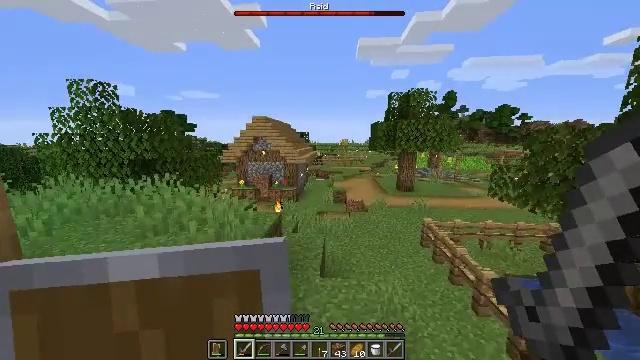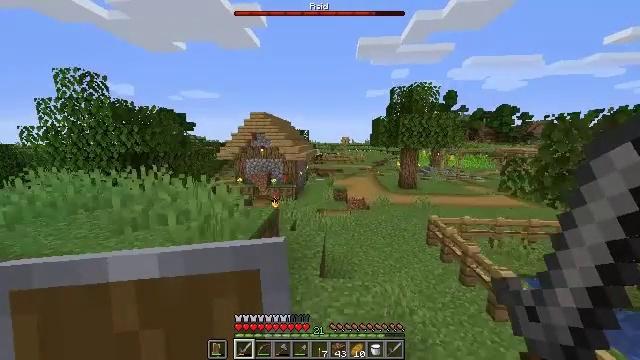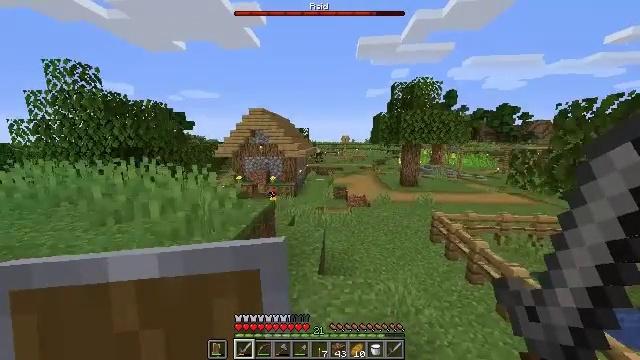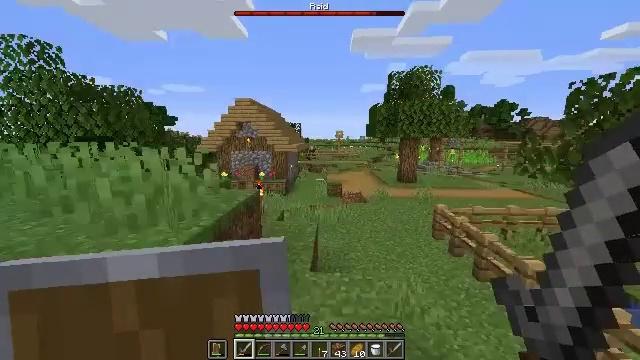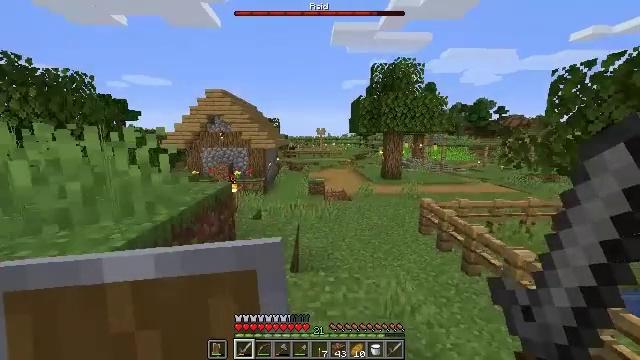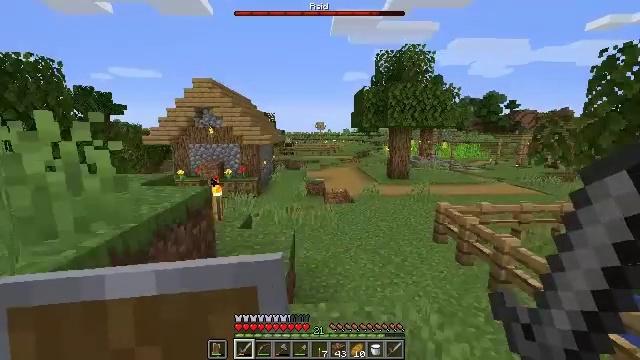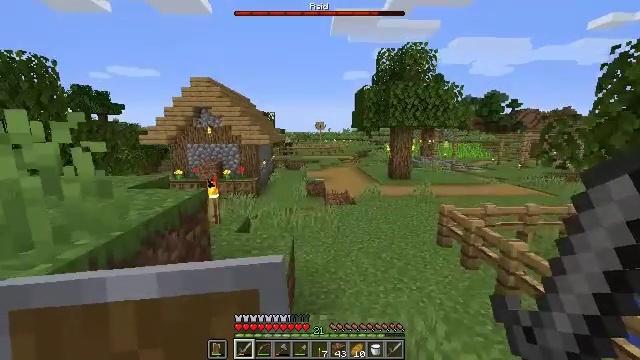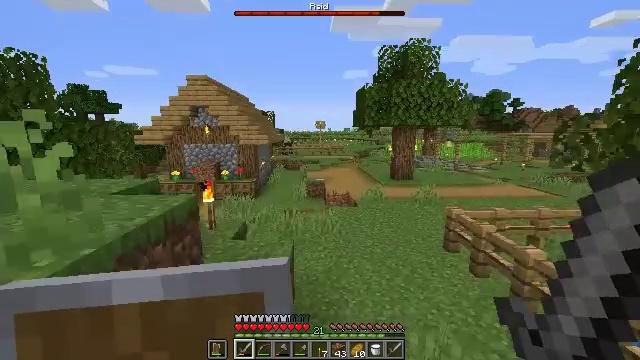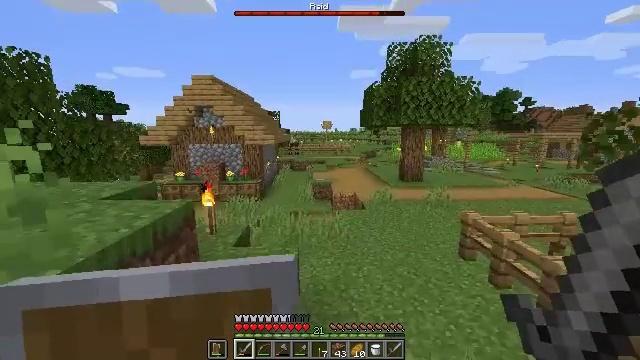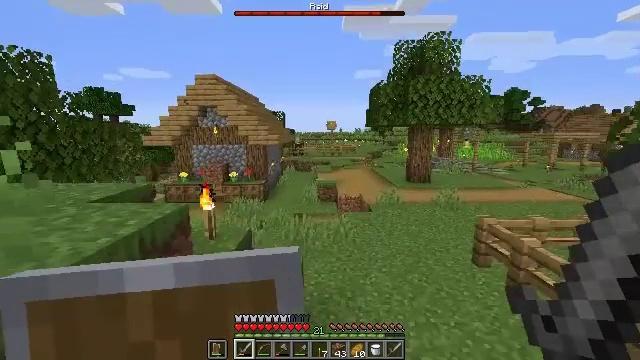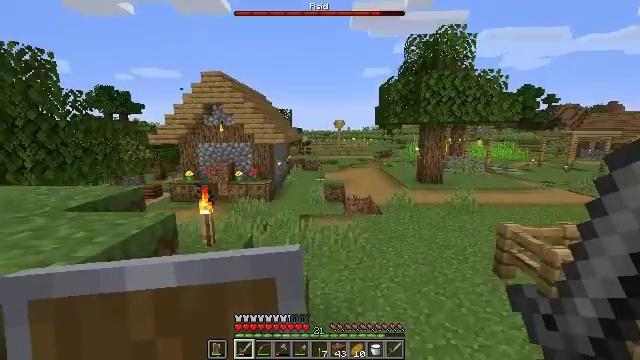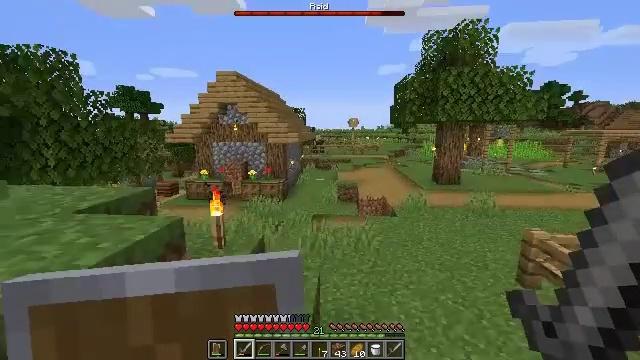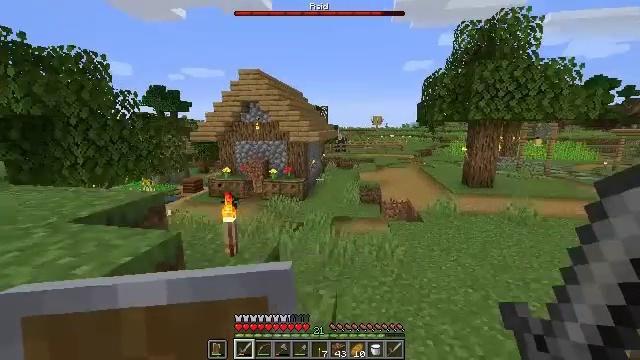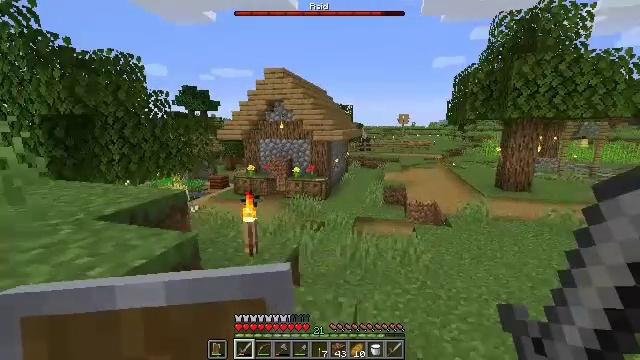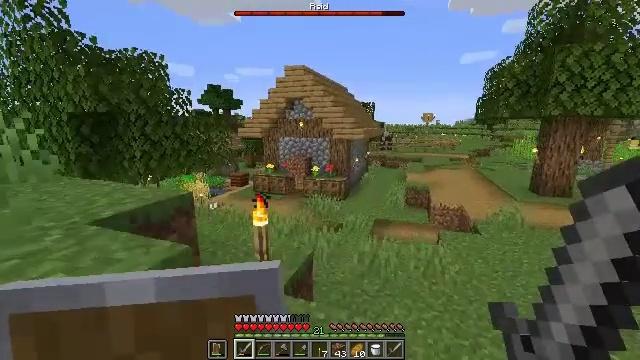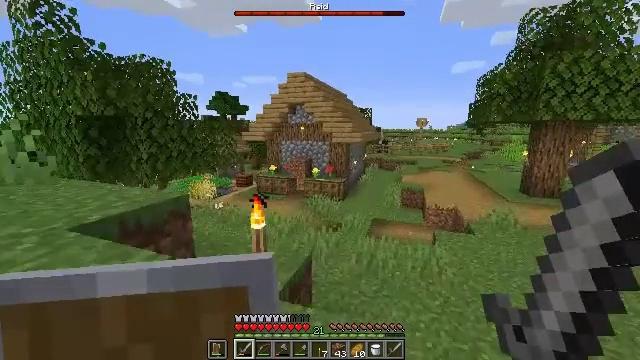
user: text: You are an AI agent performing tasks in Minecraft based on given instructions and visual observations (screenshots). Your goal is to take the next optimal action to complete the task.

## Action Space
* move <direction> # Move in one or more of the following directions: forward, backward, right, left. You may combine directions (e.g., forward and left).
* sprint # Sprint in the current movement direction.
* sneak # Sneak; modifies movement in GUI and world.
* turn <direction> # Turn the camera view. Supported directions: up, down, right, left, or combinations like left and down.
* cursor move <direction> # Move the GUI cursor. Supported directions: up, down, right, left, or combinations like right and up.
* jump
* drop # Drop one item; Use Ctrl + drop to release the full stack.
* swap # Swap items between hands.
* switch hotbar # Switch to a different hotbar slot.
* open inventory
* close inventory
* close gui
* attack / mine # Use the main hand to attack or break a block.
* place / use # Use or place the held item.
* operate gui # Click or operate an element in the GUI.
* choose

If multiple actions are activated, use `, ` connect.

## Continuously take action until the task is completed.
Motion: motion action
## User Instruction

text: Break the glass pane to collect it.
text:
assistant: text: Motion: move forward
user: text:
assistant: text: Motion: move forward
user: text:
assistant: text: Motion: move forward, turn right
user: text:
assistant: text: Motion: move forward, turn right
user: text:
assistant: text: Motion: move forward
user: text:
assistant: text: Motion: move forward
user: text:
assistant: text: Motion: move forward
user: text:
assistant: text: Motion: move forward, turn left
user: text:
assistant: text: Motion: move forward, turn left
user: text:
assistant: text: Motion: move forward, turn left
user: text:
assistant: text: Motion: move forward, turn left
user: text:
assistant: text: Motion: move forward, turn left
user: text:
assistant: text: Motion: move forward, turn left
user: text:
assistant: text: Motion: move forward, sprint, turn left
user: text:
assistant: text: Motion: move forward, sprint
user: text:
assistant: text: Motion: move forward, sprint
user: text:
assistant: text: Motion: move forward
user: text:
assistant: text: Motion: move forward
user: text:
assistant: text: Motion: move forward
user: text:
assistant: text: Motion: move forward
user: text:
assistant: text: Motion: move forward
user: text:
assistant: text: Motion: move forward
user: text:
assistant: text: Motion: move forward, turn left
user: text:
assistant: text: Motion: move forward, turn left
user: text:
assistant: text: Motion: move forward
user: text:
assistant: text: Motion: move forward
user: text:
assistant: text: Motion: move forward, turn left
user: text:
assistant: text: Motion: move forward
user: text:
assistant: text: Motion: move forward
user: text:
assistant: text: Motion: move forward